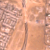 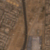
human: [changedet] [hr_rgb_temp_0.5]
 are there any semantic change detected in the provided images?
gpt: A green area appears on the right of the road.